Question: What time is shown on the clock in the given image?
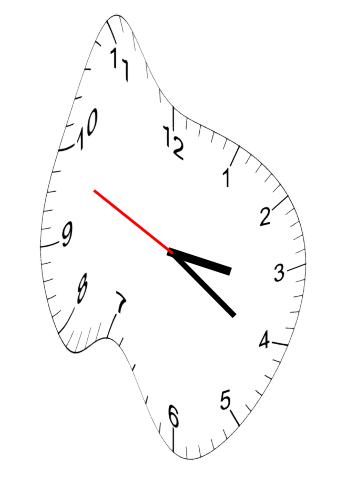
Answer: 03:20:49